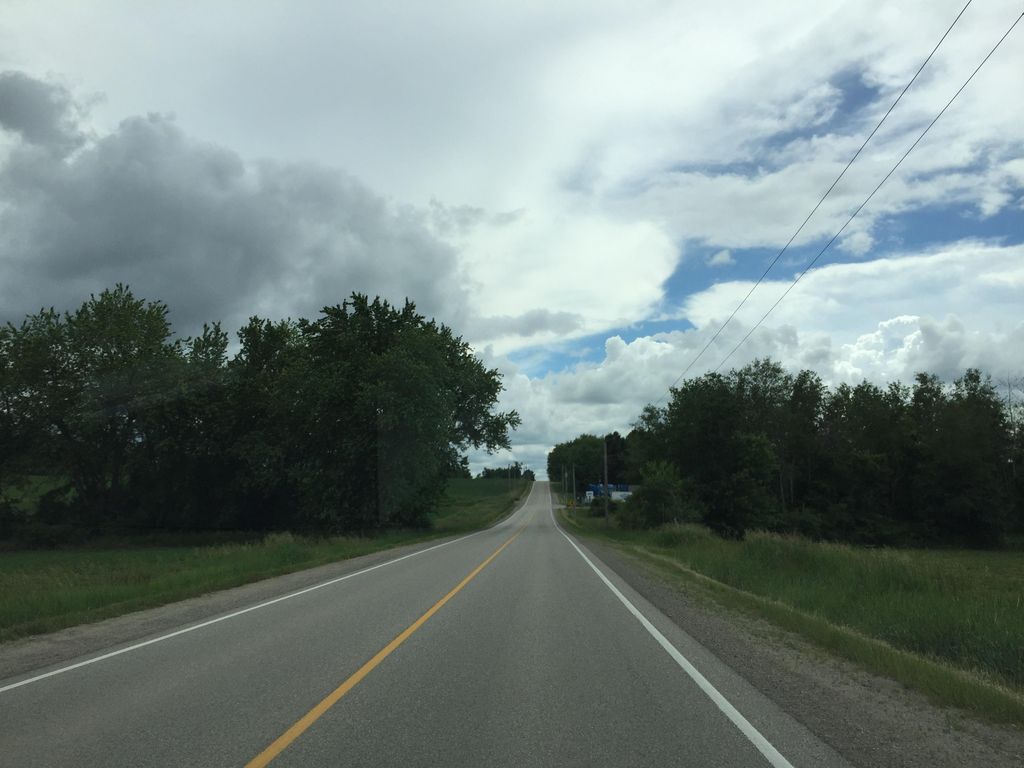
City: kitchener-waterloo